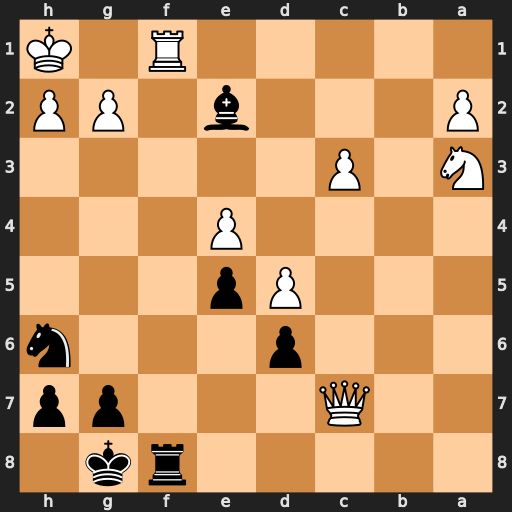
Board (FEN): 5rk1/2Q3pp/3p3n/3Pp3/4P3/N1P5/P3b1PP/5R1K
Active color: b
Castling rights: -
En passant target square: -
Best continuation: Rxf1#